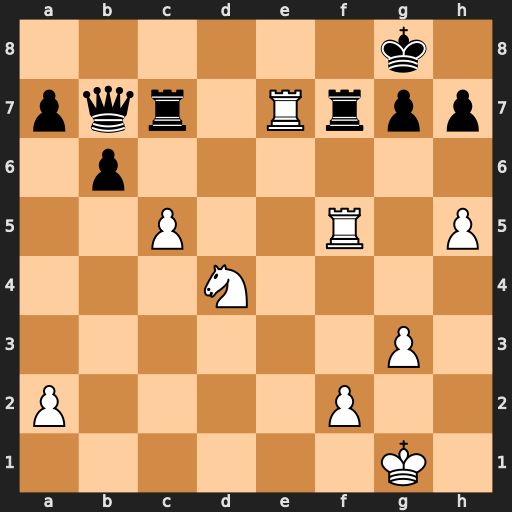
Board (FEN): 6k1/pqr1Rrpp/1p6/2P2R1P/3N4/6P1/P4P2/6K1
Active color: w
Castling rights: -
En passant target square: -
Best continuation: Re8+ Rf8 Rfxf8#